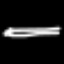
Label: pencil